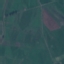
Land use / land cover: Pasture